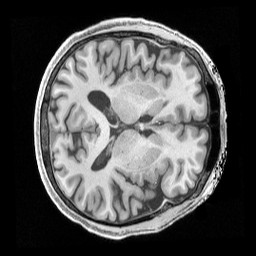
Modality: T1w
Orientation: axial
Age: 68
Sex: male
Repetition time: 2.4 s
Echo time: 0.00222 s